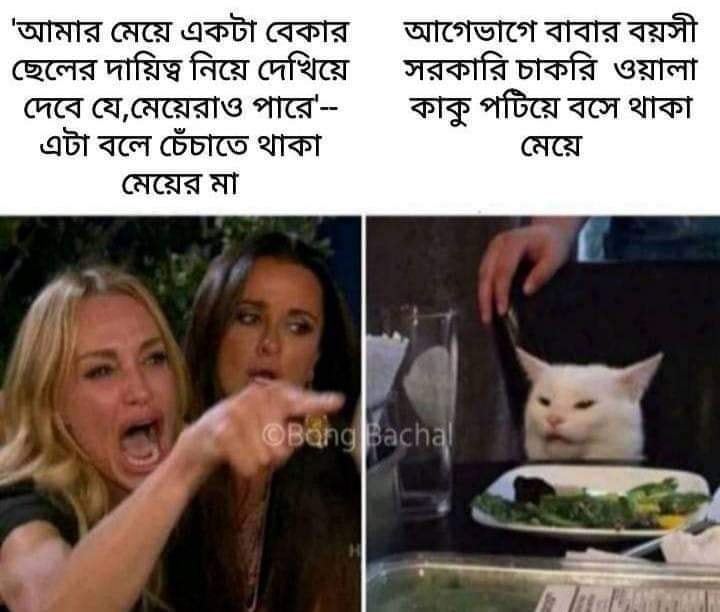
Caption: আমার মেয়ে একটা বেকার ছেলের দায়িত্ব নিয়ে দেখিয়ে দেবে যে, মেয়েরাও পারে'- এটা বলে চেচাতে থাকা মেয়ের মা      আগেভাগে বাবার বয়সী সরকারি চাকরি ওয়ালা কাকু পটিয়ে বসে থাকা  মেয়ে
Label: hate